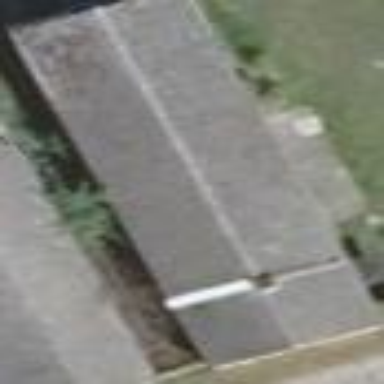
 oriented along the structure. The roof is painted grey."